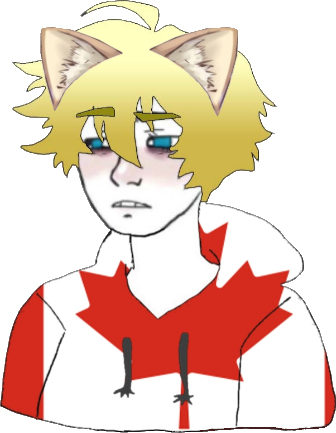
Label: 5_Twinkjak